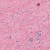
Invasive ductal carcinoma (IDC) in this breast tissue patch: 0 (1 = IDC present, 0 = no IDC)